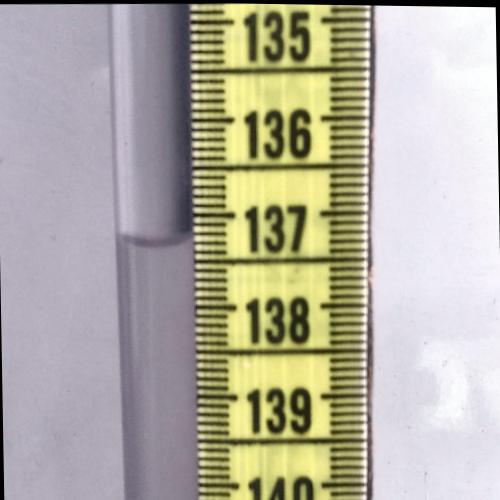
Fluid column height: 137.3 cm